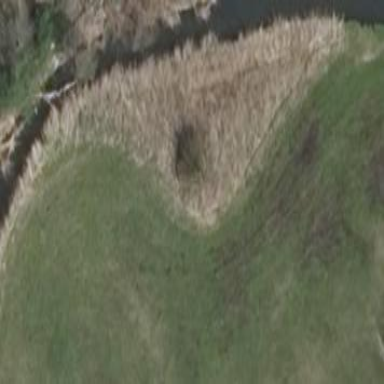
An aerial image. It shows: Oxbow water feature in nature.